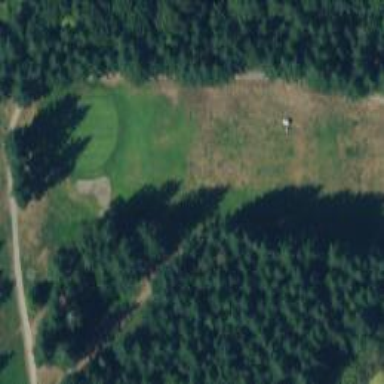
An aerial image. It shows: View of golf hole.